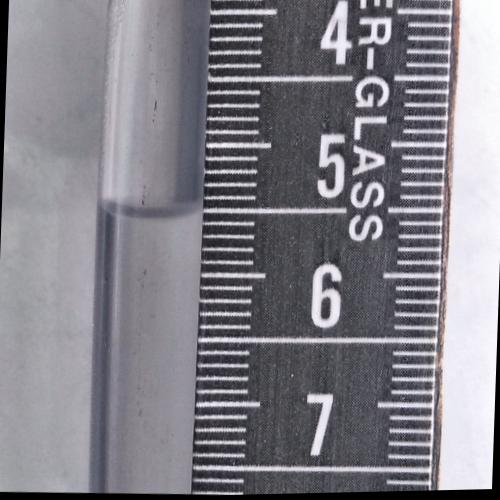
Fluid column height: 5.5 cm